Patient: sex M, age 45
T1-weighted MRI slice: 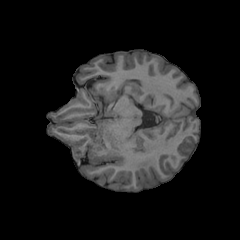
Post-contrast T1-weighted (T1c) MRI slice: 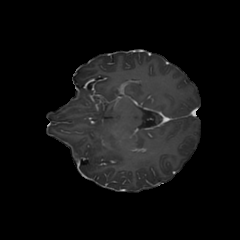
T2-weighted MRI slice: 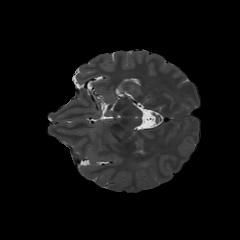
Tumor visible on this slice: yes
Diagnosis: Astrocytoma, IDH-wildtype
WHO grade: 2